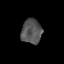
Tissue: prostate
Cell type: T cells
Senescence score: 0.8194
Nuclear area (px): 492
Mean DAPI intensity: 84.862